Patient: sex M, age 67
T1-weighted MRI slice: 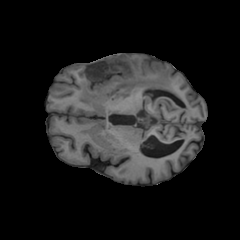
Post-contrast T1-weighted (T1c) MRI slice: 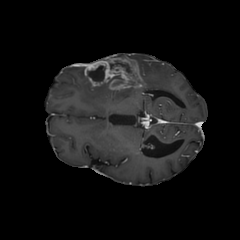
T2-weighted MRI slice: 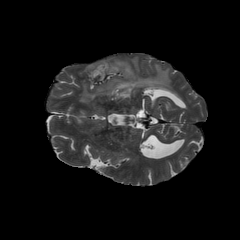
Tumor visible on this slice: yes
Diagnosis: Glioblastoma, IDH-wildtype
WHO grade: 4